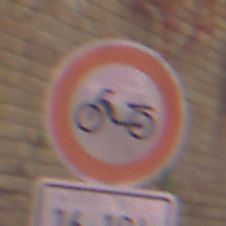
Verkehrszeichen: VerbotMofas
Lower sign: ZeitangabenOhneBeschraenkungAufWochentage1
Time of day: MorningAfternoon
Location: Outdoor (Urban)
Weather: Clear
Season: NotSpecified
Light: Natural